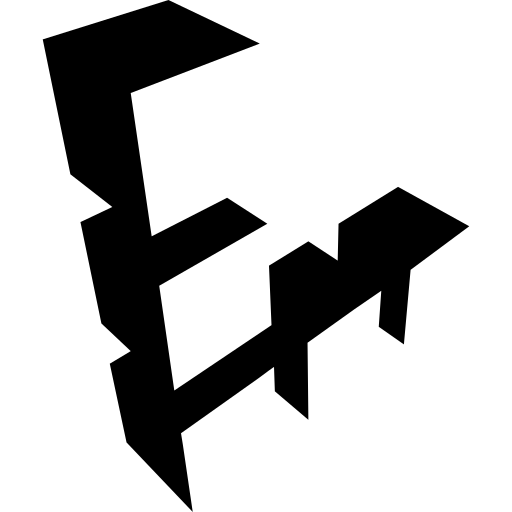
Tags: icon, FontAwesome, fa-icon, brand, linode